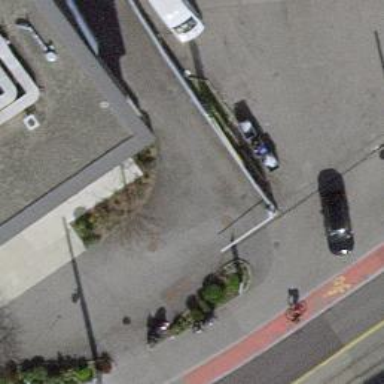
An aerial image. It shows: Bollard.